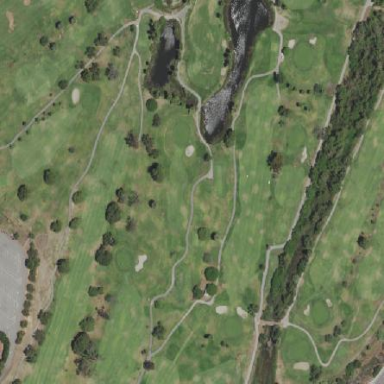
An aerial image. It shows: Rough area in golf course.